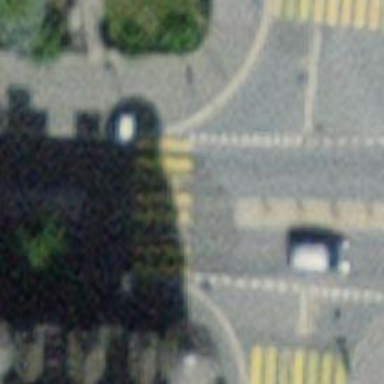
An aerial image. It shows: Uncontrolled zebra crossing on the road.